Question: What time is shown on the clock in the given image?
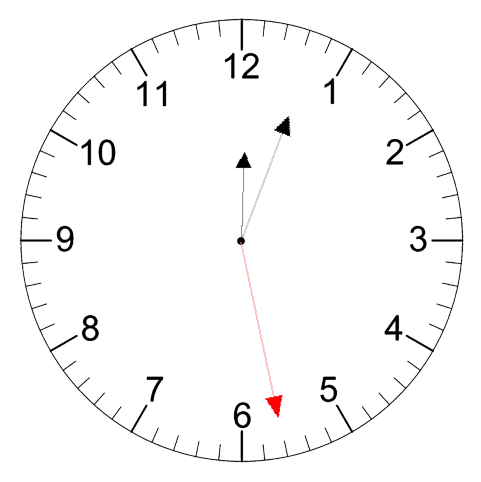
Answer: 12:03:28